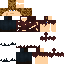
A male human skin with medium skin, wearing brown long hair dressed in a blue hoodie and black pants, featuring a closed mouth.